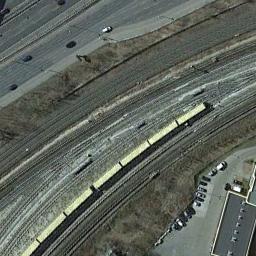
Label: railway